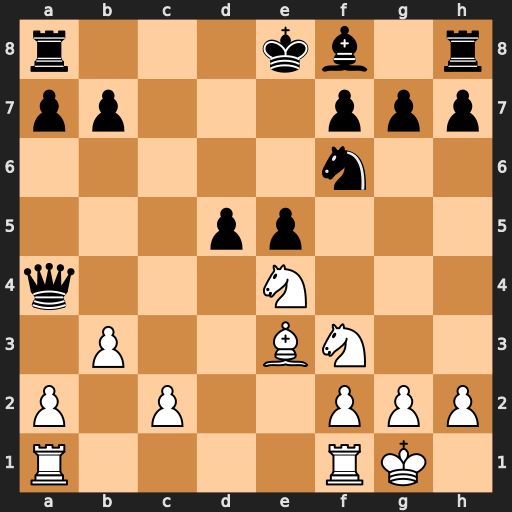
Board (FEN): r3kb1r/pp3ppp/5n2/3pp3/q3N3/1P2BN2/P1P2PPP/R4RK1
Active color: w
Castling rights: kq
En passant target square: -
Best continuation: Nxf6+ gxf6 bxa4